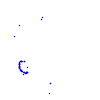
Particle: kaon